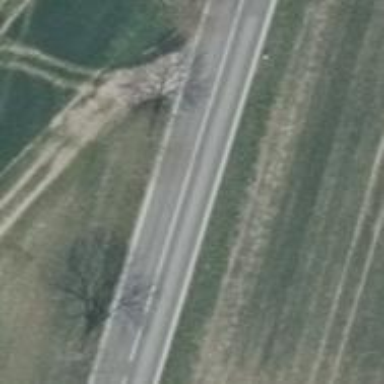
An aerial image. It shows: Beautiful tree in nature.